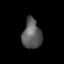
Tissue: prostate
Cell type: T cells
Senescence score: 0.7656
Nuclear area (px): 543
Mean DAPI intensity: 92.691